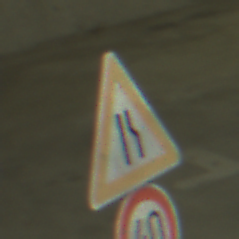
Verkehrszeichen: EinseitigVerengteFahrbahnRechts
Zusatzzeichen unten: Geschwindigkeit40
Umgebung: Indoor, Special
Tageszeit: NotSpecified
Wetter: NotSpecified
Licht: Artificial
Jahreszeit: NotSpecified
Kontrast: HighContrast